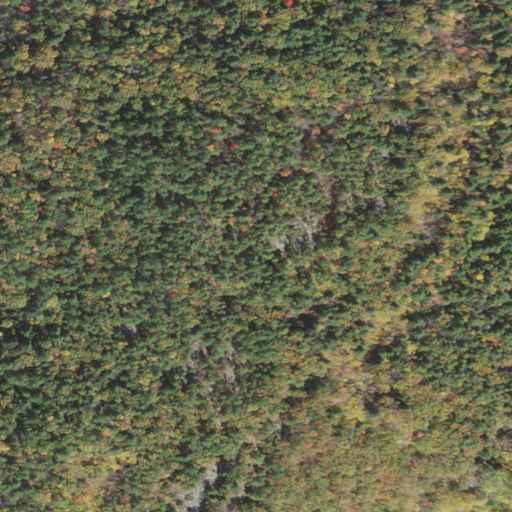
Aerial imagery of mountain in New Hampshire named Saddleback Mountain containing evergreen forest, mixed forest, and deciduous forest